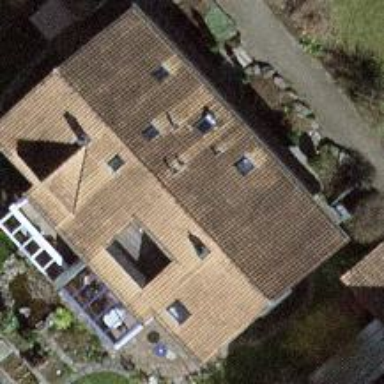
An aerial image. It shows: Building with gabled roof made of brown roof tiles. The roof orientation is along the building.